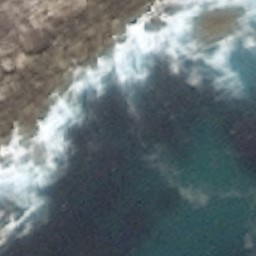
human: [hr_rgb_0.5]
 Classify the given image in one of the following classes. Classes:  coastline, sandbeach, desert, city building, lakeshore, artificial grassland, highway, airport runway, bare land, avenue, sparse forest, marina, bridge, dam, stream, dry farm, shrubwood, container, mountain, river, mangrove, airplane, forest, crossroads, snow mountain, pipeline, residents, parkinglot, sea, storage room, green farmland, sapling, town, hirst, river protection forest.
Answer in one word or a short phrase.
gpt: coastline